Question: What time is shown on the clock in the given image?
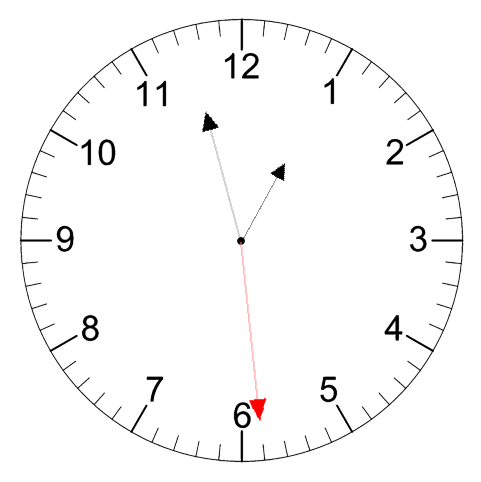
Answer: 12:57:29